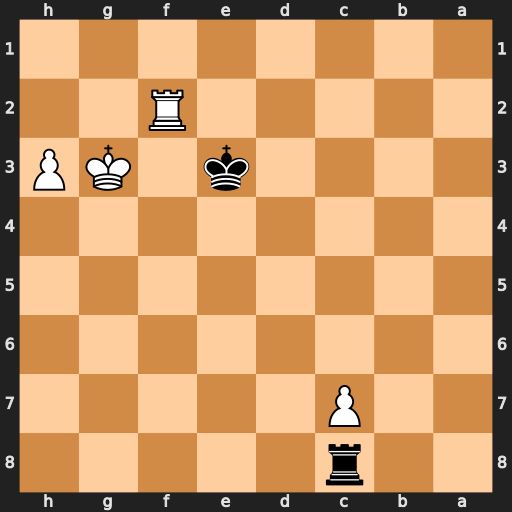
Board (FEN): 2r5/2P5/8/8/8/4k1KP/5R2/8
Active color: b
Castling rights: -
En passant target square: -
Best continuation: Rg8+ Kh4 Kxf2 c8=Q Rxc8